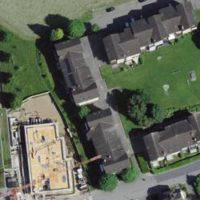
EUNIS habitat code: 55
Species observed at this site:
Trichius fasciatus